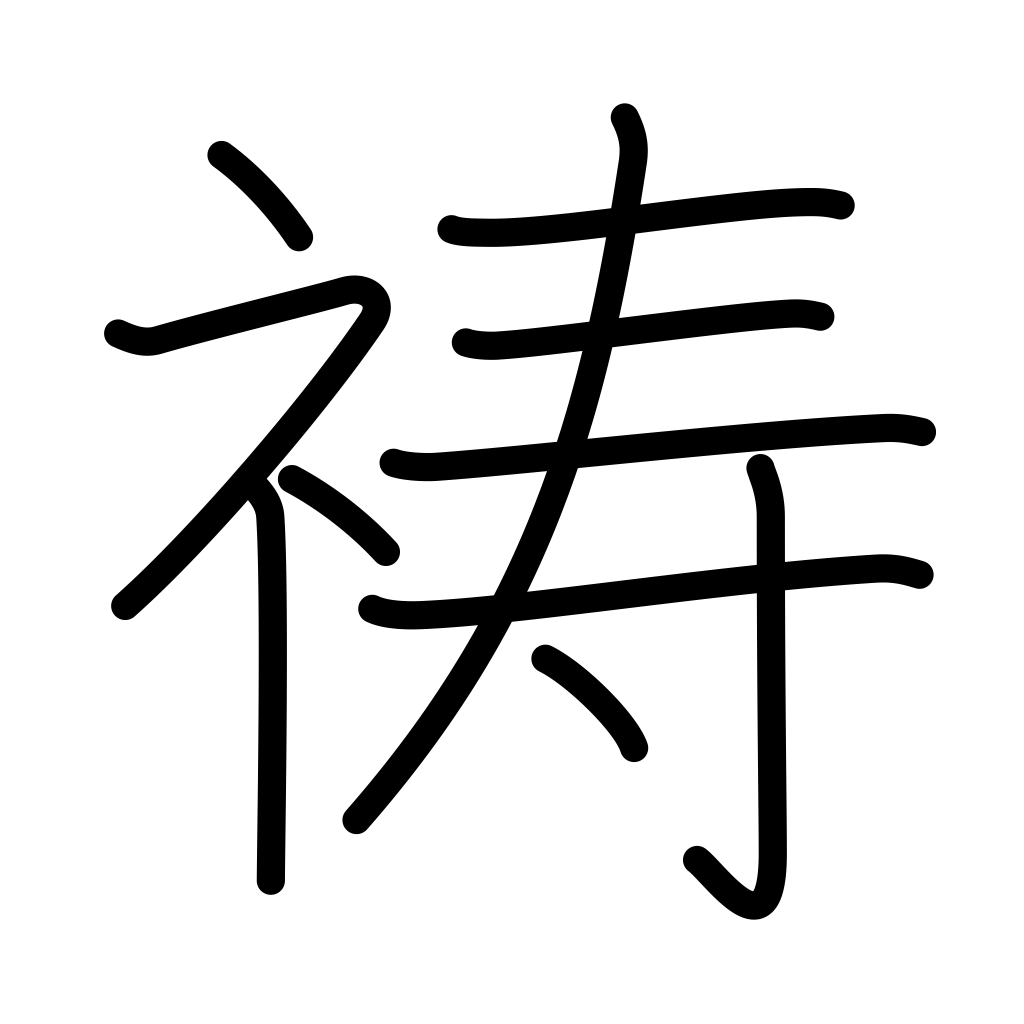
Meaning: pray